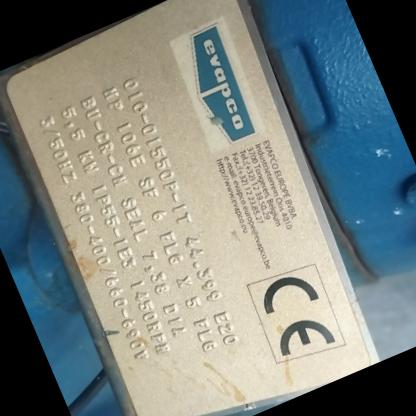
Klasa: tabliczka-znamionowa